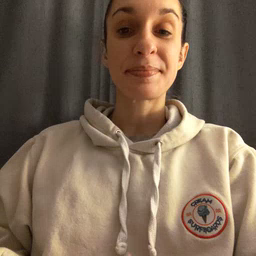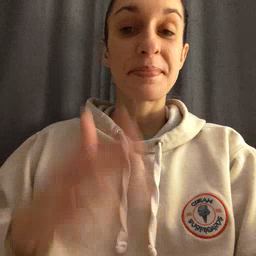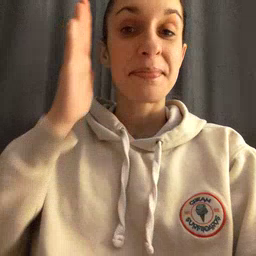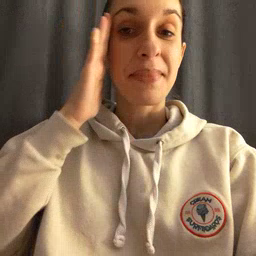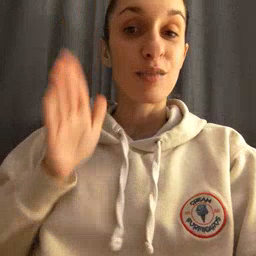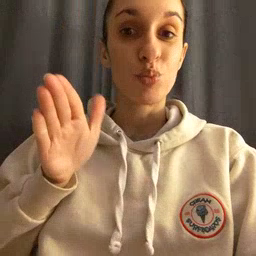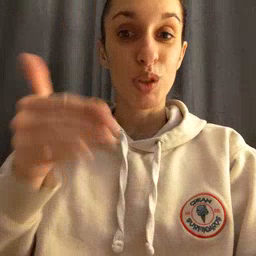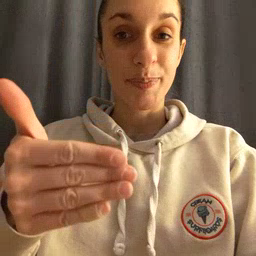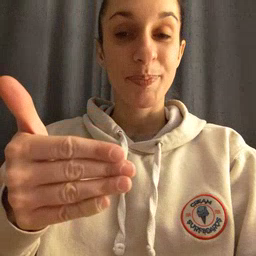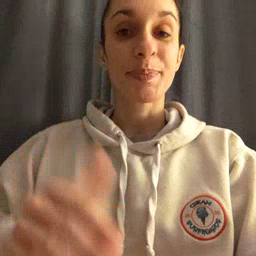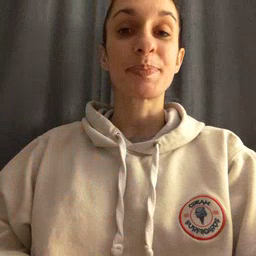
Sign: bedroom